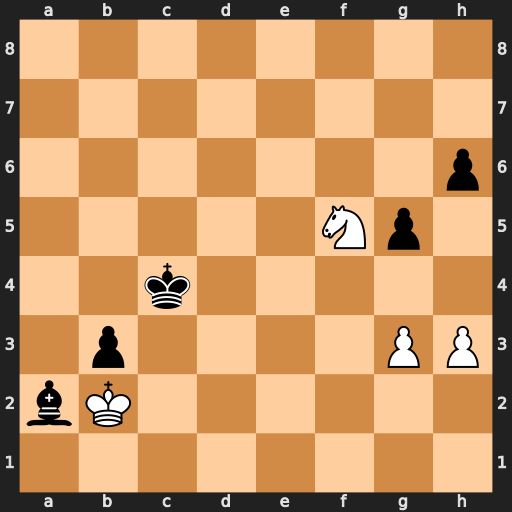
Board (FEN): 8/8/7p/5Np1/2k5/1p4PP/bK6/8
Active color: w
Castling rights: -
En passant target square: -
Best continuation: Nxh6 Kd5 Nf7 g4 h4